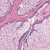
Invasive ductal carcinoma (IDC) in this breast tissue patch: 0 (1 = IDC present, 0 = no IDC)